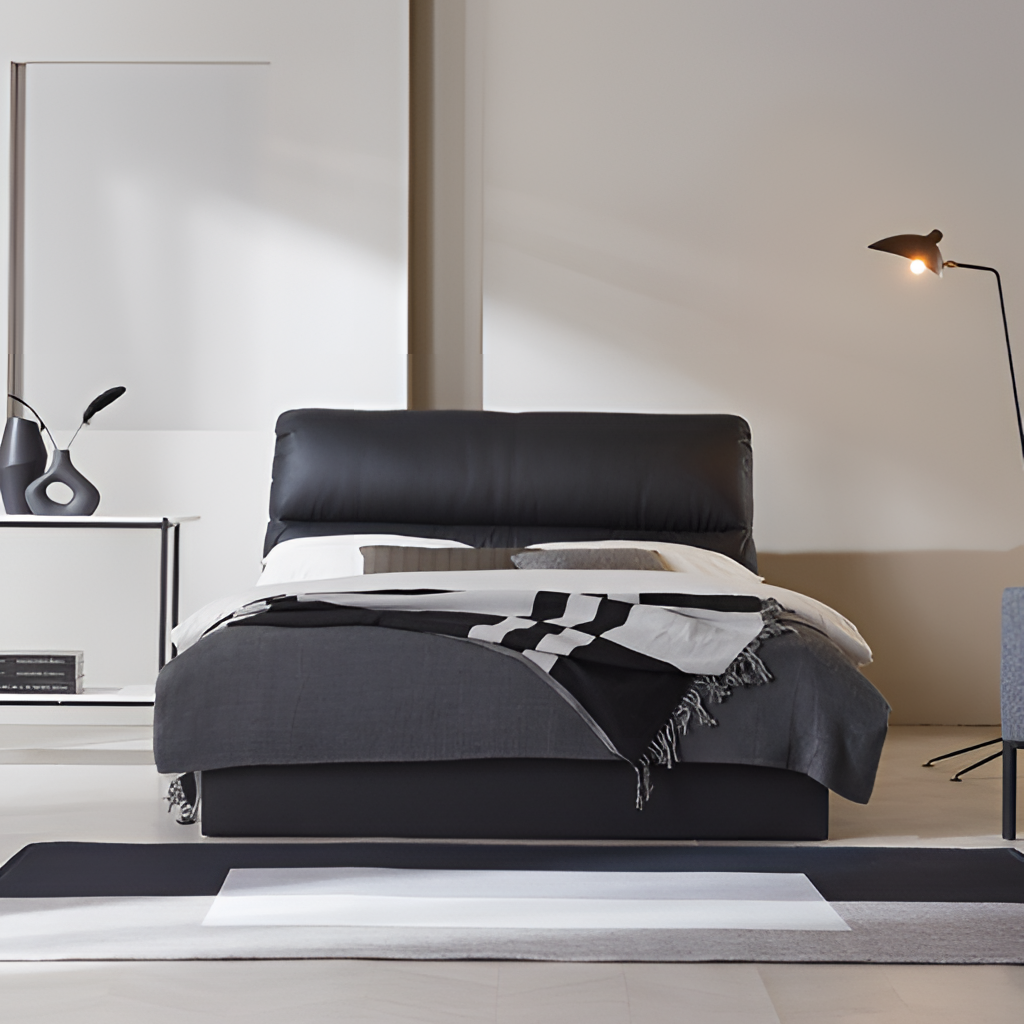
leather bed, bedroom, modern, white paint wallpaper, with solid pattern, wood flooring, with plank pattern